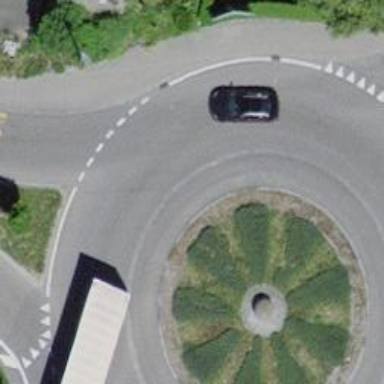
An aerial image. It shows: Secondary road made of asphalt leading to roundabout.